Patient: sex M, age 46
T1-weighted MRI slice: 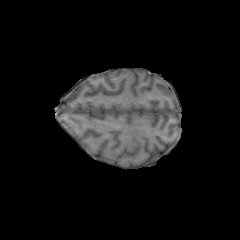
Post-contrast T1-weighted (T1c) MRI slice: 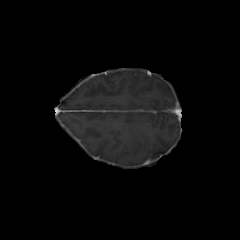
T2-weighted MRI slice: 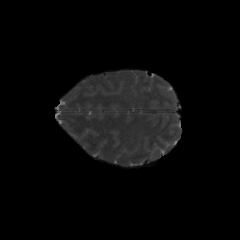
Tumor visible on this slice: no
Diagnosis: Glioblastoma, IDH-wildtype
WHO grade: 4